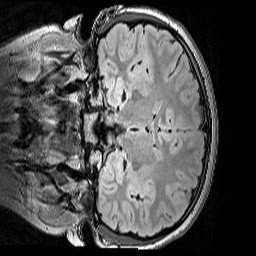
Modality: FLAIR
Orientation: coronal
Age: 13
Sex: male
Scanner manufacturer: siemens
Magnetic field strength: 3 T
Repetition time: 5 s
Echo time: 0.388 s